Interaction volume radius: 10 \u00c5
Interaction volume height: 15 \u00c5
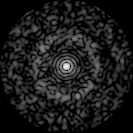
Disorder parameter: 0.8197